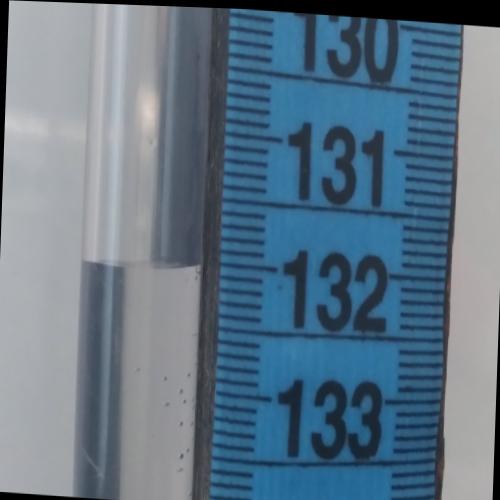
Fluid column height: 132.0 cm